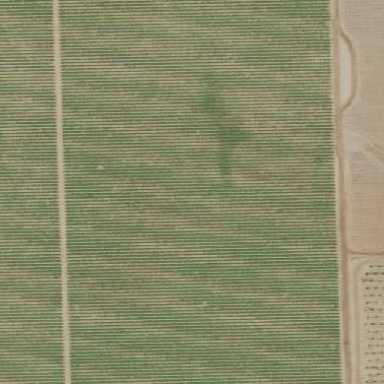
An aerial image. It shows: Vineyard with grape crops.